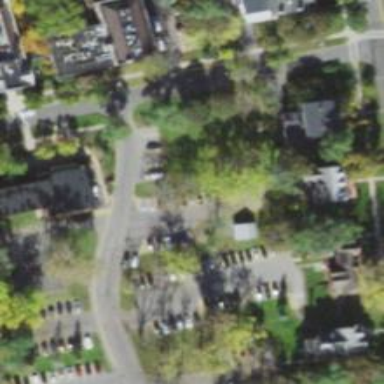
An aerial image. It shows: Parking space.